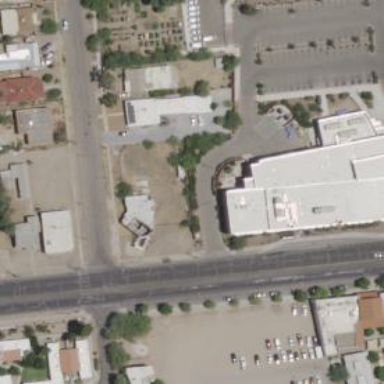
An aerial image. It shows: Clinic building providing healthcare services.